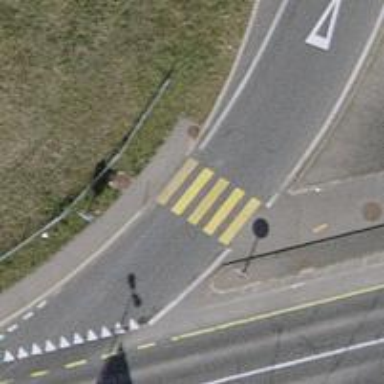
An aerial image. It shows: Road crossing with traffic signals.